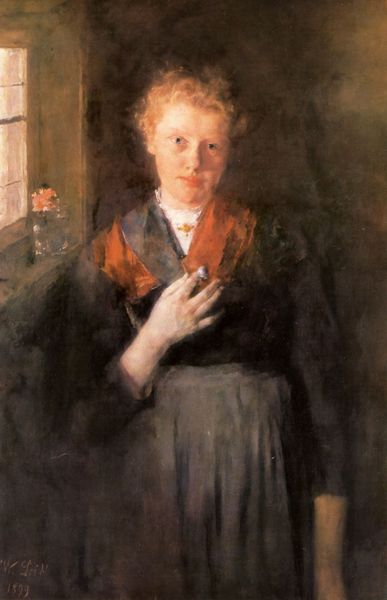
Titel: Mädchen am Fenster (Porträt der Babette Maurer, geb. Jordan, genannt die "Wabn")
Künstler: Wilhelm Maria Hubertus Leibl
Standort: Köln
Institution: Wallraf-Richartz-Museum
Schlagwörter: dunkel, gemälde, hand, schatten, weiß, mädchen, ocker, ausschnitt, blume, braun, fenster, finger, frau, frisur, geste, glas, grau, haar, hintergrund, kleid, licht, mund, orange, raum, schmuck, schwarz, zimmer, blick, blüte, dame, rose, rot, schal, tuch, rock, blond, hemd, jung, wand, arm, arme, augen, bluse, falten, gesicht, inkarnat, kragen, mensch, stehen, bildnis, hände, innenraum, portrait, porträt, signatur, öl, land, auge, haare, halbfigur, realismus, brosche, hübsch, lippen, locken, rosa, schön, genre, vase, schürze, taille, modell, blumenvase, bäuerin, kette, farbe, ausdruck, weiblich, pupillen, robe, stube, lichteinfall, geneigt, bauer, umriss, unscharf, rothaarig, nische, kreuz, münchen, diesig, tageslicht, acryl, leinwand, nelke, tracht, rote haare, verschwommen, laibung, zelle, leibl, malerisch, ländlich, unterarm, rotblond, schmerz, gebunden, alleine, bescheiden, einzeln, frua, oragnge, fenterbank, innere anklage, schrze